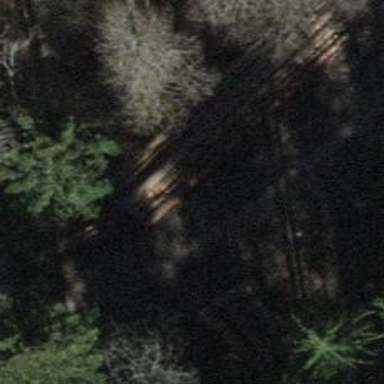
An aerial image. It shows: Gravel track with grade 2 quality.